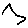
Label: star